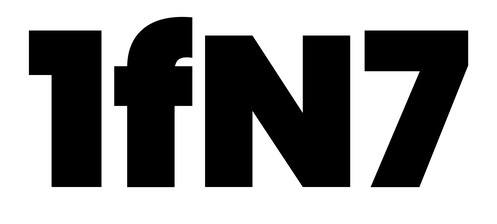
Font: Poppins-Black